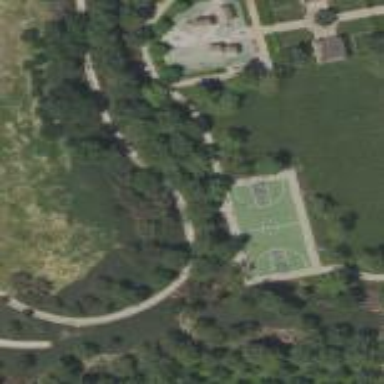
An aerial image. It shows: Neighborhood park.